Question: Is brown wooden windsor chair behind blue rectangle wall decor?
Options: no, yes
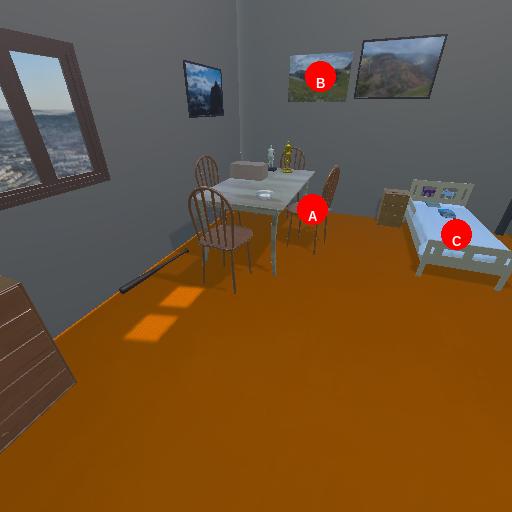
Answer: no